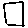
Label: square